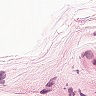
Metastatic tissue present: no